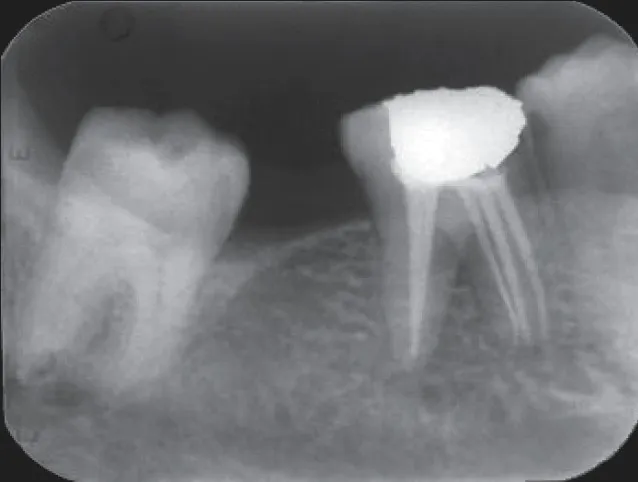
Postoperative obturation radiograph.
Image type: radiology (x_ray)